Question: What is the reading of the measurement in the image?
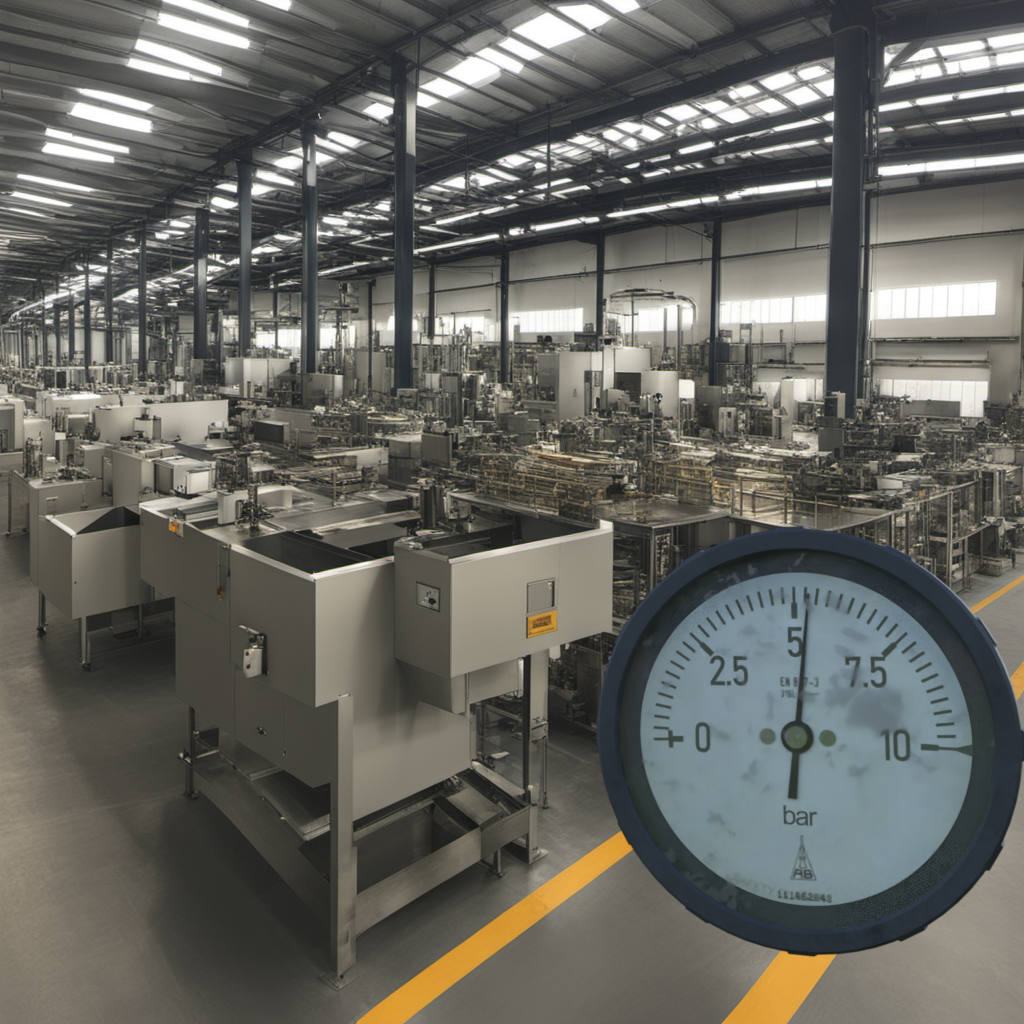
Answer: The result is 5.31
Question: What is the value range of the measurement in the image?
Answer: The range is from 0 to 10
Question: What is the minimum and maximum value range of this measurement?
Answer: The minimum value is 0 and the maximum value is 10